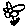
Label: flower